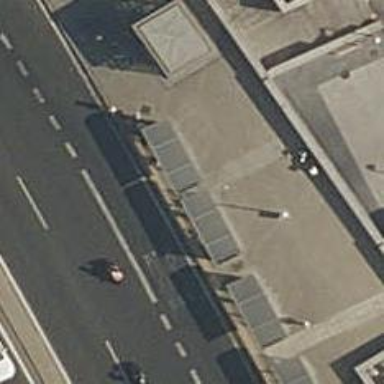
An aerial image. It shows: Bus stop with platform for public transport.